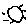
Label: sun